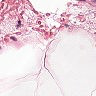
Metastatic tissue present: no